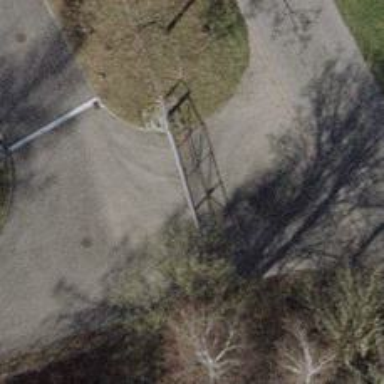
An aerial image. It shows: Gate.